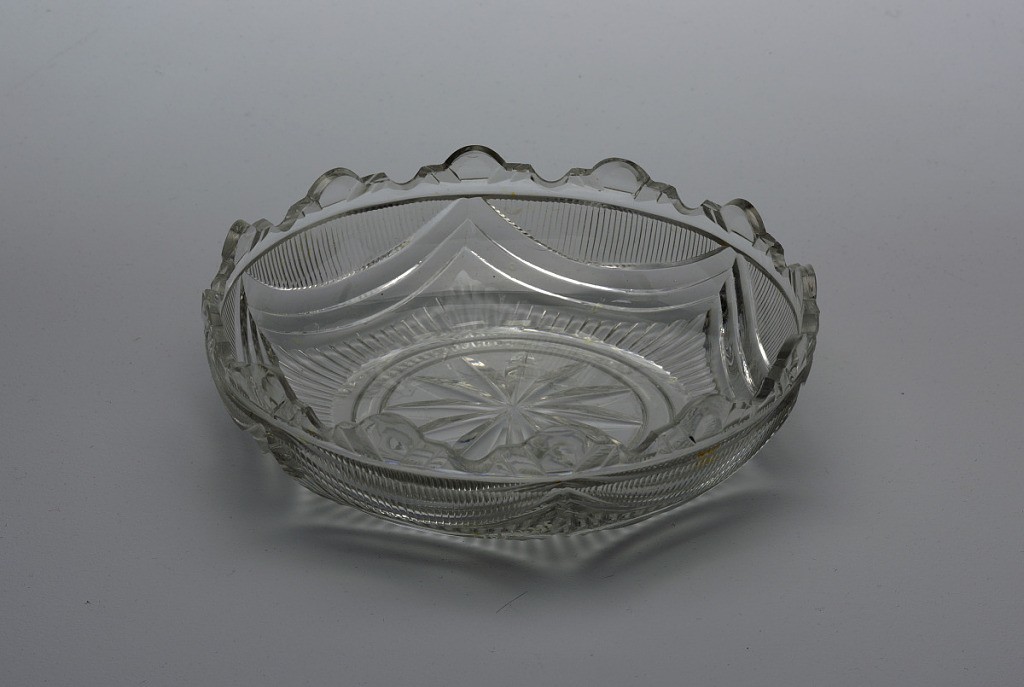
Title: Bowl
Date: ca. 1810–20
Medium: Glass
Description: Shallow, circular bowl, encircled star cut on bottom, narrow flutes rise to swags filled in with fine flutes. Trefoil cut rim, well defined cuts.